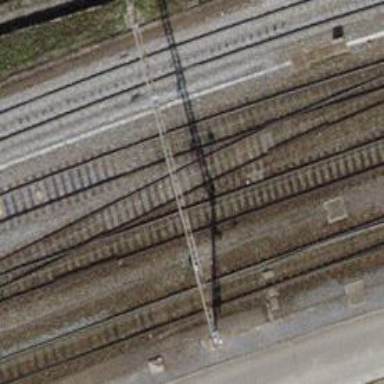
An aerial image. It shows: Single-track electrified railway yard with contact line electrification.